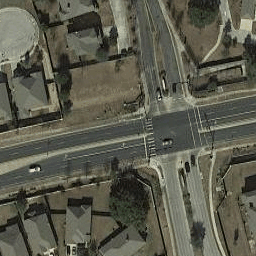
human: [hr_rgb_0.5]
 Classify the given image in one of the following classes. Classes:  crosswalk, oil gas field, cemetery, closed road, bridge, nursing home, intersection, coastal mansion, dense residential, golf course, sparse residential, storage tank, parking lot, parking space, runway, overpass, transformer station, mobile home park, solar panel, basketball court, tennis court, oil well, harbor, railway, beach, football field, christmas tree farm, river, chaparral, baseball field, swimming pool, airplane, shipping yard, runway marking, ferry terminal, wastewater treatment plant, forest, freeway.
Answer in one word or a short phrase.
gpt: intersection